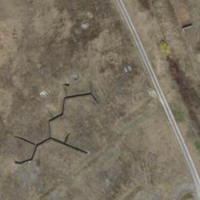
EUNIS habitat code: 23
Species observed at this site:
Pseudochorthippus parallelus
Chorthippus biguttulus
Stauroderus scalaris
Oedipoda caerulescens